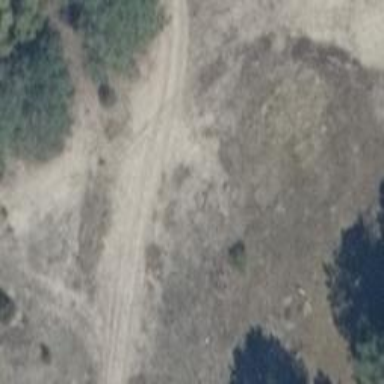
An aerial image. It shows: Sandy track with grade 5 tracktype.